Question: I have a JTable with three columns in each row, see the image:

For some reason depending on the column i select i get the little dark blue border around it (V140116554) in the image above.
I currently use this to select the entire row:
'''
vTable.setRowSelectionAllowed(true);
'''
How can i disable this?
Added a class:
'''
public class VisitorRenderer extends DefaultTableCellRenderer {
@Override
public Component getTableCellRendererComponent(JTable table, Object value, boolean isSelected, boolean hasFocus, int row, int column) {
super.getTableCellRendererComponent(table, value, isSelected, hasFocus, row, column);
setBorder(noFocusBorder);
return this;
}
}
'''
And added it:
'''
vTable.setDefaultRenderer(String.class, new VisitorRenderer());
'''
But still get the border
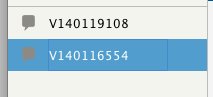
Answer: The 'TableCellRenderer' is responsible for drawing the focus rectangle around the currently focused cell. You need to supply your own renderer that is capable of either overriding this feature or providing its own...
For example;
'''
public class MyRenderer extends DefaultTableCellRenderer {
@Override
public Component getTableCellRendererComponent(JTable table, Object value, boolean isSelected, boolean hasFocus, int row, int column) {
super.getTableCellRendererComponent(table, value, isSelected, hasFocus, row, column);
setBorder(noFocusBorder);
return this;
}
}
'''
This uses the 'DefaultTableCellRenderer' as the base renderer and sets the component's 'Border' to 'noFocusBorder' which is defined in 'DefaultTableCellRenderer' as a 'EmptyBorder'
You will then need to set this renderer as the default renderer for the effected columns. Check out <URL> for more details
Works fine for me...

'''
import java.awt.Color;
import java.awt.Component;
import java.awt.EventQueue;
import javax.swing.JFrame;
import javax.swing.JScrollPane;
import javax.swing.JTable;
import javax.swing.UIManager;
import javax.swing.UnsupportedLookAndFeelException;
import javax.swing.border.LineBorder;
import javax.swing.table.DefaultTableCellRenderer;
import javax.swing.table.DefaultTableModel;
public class TableRenderer {
public static void main(String[] args) {
new TableRenderer();
}
public TableRenderer() {
EventQueue.invokeLater(new Runnable() {
@Override
public void run() {
try {
UIManager.setLookAndFeel(UIManager.getSystemLookAndFeelClassName());
} catch (ClassNotFoundException | InstantiationException | IllegalAccessException | UnsupportedLookAndFeelException ex) {
ex.printStackTrace();
}
DefaultTableModel model = new DefaultTableModel(new Object[][]{{"", "One"}, {"", "Two"}}, new Object[]{"Check", "Vistor"}) {
@Override
public Class<?> getColumnClass(int columnIndex) {
return String.class;
}
};
JTable table = new JTable(model);
table.setRowSelectionAllowed(true);
table.setShowGrid(false);
table.setDefaultRenderer(String.class, new VisitorRenderer());
JFrame frame = new JFrame("Testing");
frame.setDefaultCloseOperation(JFrame.EXIT_ON_CLOSE);
frame.add(new JScrollPane(table));
frame.pack();
frame.setLocationRelativeTo(null);
frame.setVisible(true);
}
});
}
public class VisitorRenderer extends DefaultTableCellRenderer {
@Override
public Component getTableCellRendererComponent(JTable table, Object value, boolean isSelected, boolean hasFocus, int row, int column) {
super.getTableCellRendererComponent(table, value, isSelected, hasFocus, row, column);
setBorder(noFocusBorder);
return this;
}
}
}
'''
And just to be sure, I changed 'setBorder(noFocusBorder);' to...
'''
if (hasFocus) {
setBorder(new LineBorder(Color.RED));
}
'''

From the looks of things, the visitor column class type isn't being reported as 'String' by the 'TableModel'...
Because you want to remove the focus border from every cell. You have three choices...
1. Write a custom cell renderer for every possibility of Class type you might need for your table. This can time consuming and repeats a lot of code to achieve only a small effect.
2. Do nothing a live with it...
3. Use a "proxy" renderer. This is a renderer that uses another TableCellRenderer to perform the actual rendering process, but applies some minor changes to the result, for example, remove the border...
...
'''
public static class ProxyCellRenderer implements TableCellRenderer {
protected static final Border DEFAULT_BORDER = new EmptyBorder(1, 1, 1, 1);
private TableCellRenderer renderer;
public ProxyCellRenderer(TableCellRenderer renderer) {
this.renderer = renderer;
}
@Override
public Component getTableCellRendererComponent(JTable table, Object value, boolean isSelected, boolean hasFocus, int row, int column) {
Component comp = renderer.getTableCellRendererComponent(table, value, isSelected, hasFocus, row, column);
if (comp instanceof JComponent) {
((JComponent)comp).setBorder(DEFAULT_BORDER);
}
return comp;
}
}
'''
Instead of doing something like...
'''
table.setDefaultRenderer(String.class, new VisitorRenderer());
'''
Which we did before, we would do this instead...
'''
table.setDefaultRenderer(String.class,
new ProxyCellRenderer(table.getDefaultRenderer(String.class)));
'''
This means we can take advantage of the what ever default renderer is already available without knowing what that might be, but also supply our own custom requirements to it...